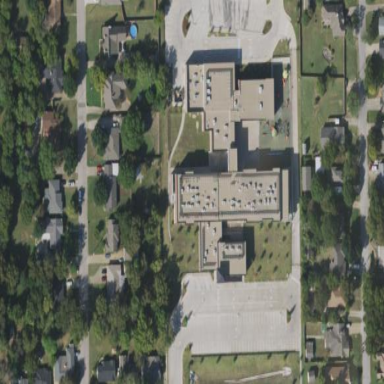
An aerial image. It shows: School.